八年级 · 组合几何学
在 $\triangle A B C$ 中, $A D \perp B C$ 于点 $D$, 点 $E$ 为 $A D$ 上一点, 连接 $C E, C E=A B, E D=B D$.

(1) 求证: $\triangle A B D \cong \triangle C E D$;

(2) 若 $\angle A C E=22^{\circ}$, 则 $\angle B$ 的度数为_.
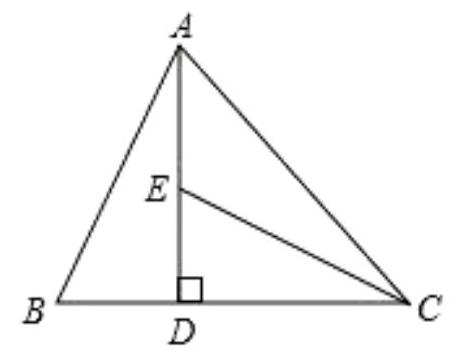
答案: 解: (1) $\because A D \perp B C$,

$\therefore \angle A D B=\angle C D E=90^{\circ}$,

在 $R t \triangle A B D$ 与 $R t \triangle C E D$ 中,

$\left\{\begin{array}{l}C E=A B \\ E D=B D\end{array}\right.$,

$\therefore R t \triangle A B D \cong R t \triangle C E D(H L)$

(2) $\because R t \triangle A B D \cong R t \triangle C E D$,

$\therefore A D=C D$,

$\therefore \triangle A D C$ 是等腰直角三角形,

$\therefore \angle A C D=45^{\circ}$,

$\therefore \angle E C D=\angle A C D-\angle A C E=45^{\circ}-22^{\circ}=23^{\circ}$,

$\therefore \angle C E D=90^{\circ}-23^{\circ}=67^{\circ}$,

$\therefore \angle B=\angle C E D=67^{\circ}$.